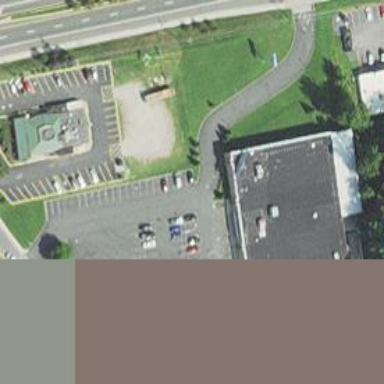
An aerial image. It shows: Retail area.